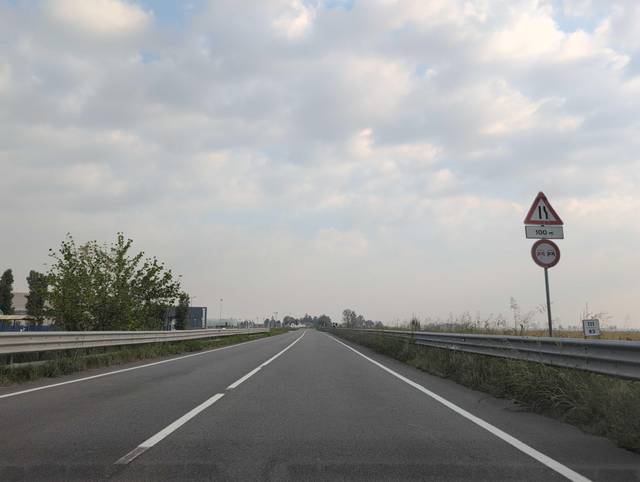
Region: Italy
Coordinates: 45.381, 8.496